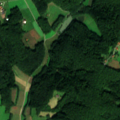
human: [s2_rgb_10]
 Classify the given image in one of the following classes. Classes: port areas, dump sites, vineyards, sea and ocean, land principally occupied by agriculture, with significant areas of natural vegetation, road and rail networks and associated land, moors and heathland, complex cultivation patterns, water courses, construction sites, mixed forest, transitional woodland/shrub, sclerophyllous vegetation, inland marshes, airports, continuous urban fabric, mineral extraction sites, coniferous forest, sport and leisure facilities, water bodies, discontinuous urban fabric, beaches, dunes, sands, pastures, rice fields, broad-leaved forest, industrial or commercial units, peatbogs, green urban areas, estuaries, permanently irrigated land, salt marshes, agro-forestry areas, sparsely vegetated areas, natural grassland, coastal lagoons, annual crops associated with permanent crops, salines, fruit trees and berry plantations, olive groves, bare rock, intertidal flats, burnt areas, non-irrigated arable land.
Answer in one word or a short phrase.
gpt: complex cultivation patterns, broad-leaved forest, mixed forest